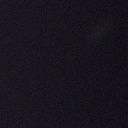
Screen state: off